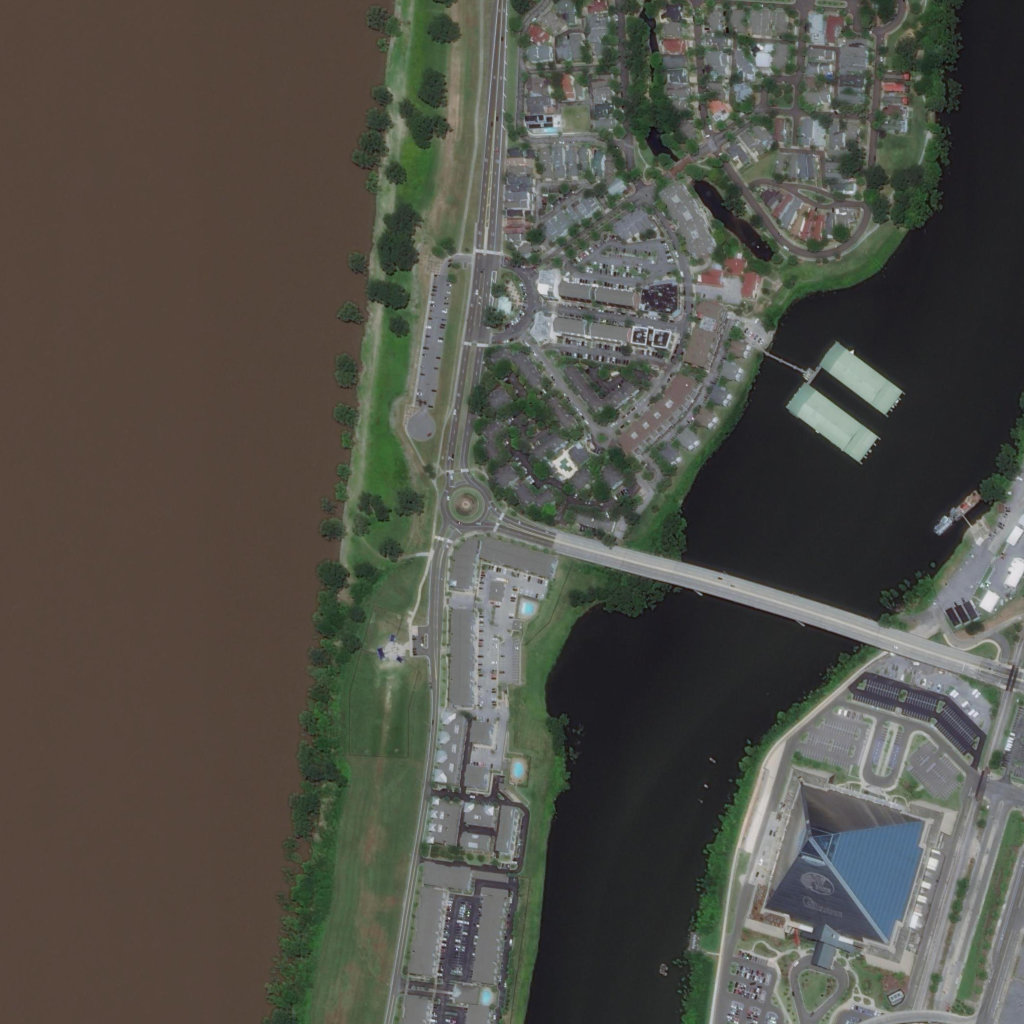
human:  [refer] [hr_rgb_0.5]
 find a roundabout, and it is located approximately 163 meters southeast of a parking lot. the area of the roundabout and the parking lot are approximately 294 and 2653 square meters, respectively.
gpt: <box>[[57, 41, 60, 43, 0]]</box>